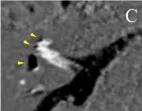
Course of endolymphatic hydrops (EH) and progression of vertigo attacks in a 68-year-old man. The patient's course was semi-quantitatively assessed by gadolinium-enhanced inner ear magnetic resonance images, which are shown in (A-I) (axial T2-weighted fluid-attenuated inversion recovery). The y axis on the left indicates the volume ratio of EH to the total inner ear volume in the right ear. (C) Significant EH in the right vestibule and mild EH in the right cochlea. February 2017.
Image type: radiology (ct)